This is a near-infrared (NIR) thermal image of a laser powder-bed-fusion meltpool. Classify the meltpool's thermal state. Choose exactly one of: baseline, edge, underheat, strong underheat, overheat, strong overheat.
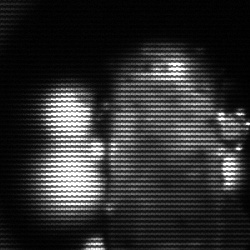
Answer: strong underheat